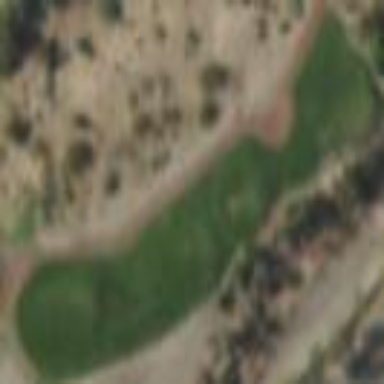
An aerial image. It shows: Rough grassy area used for golf.